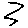
Label: zigzag